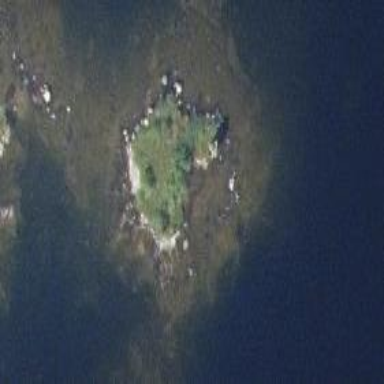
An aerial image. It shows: Islet.